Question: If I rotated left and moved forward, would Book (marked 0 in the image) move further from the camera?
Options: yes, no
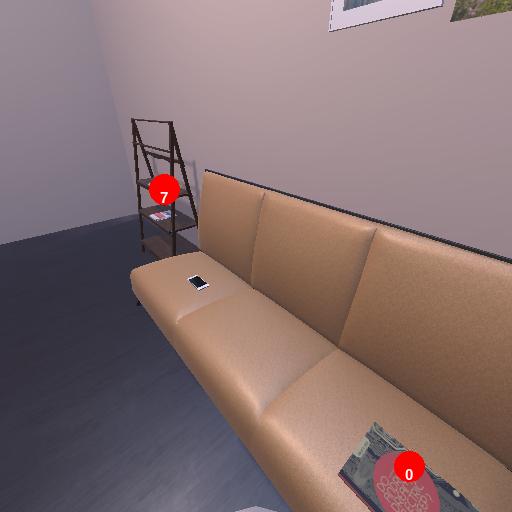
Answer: yes